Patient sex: M
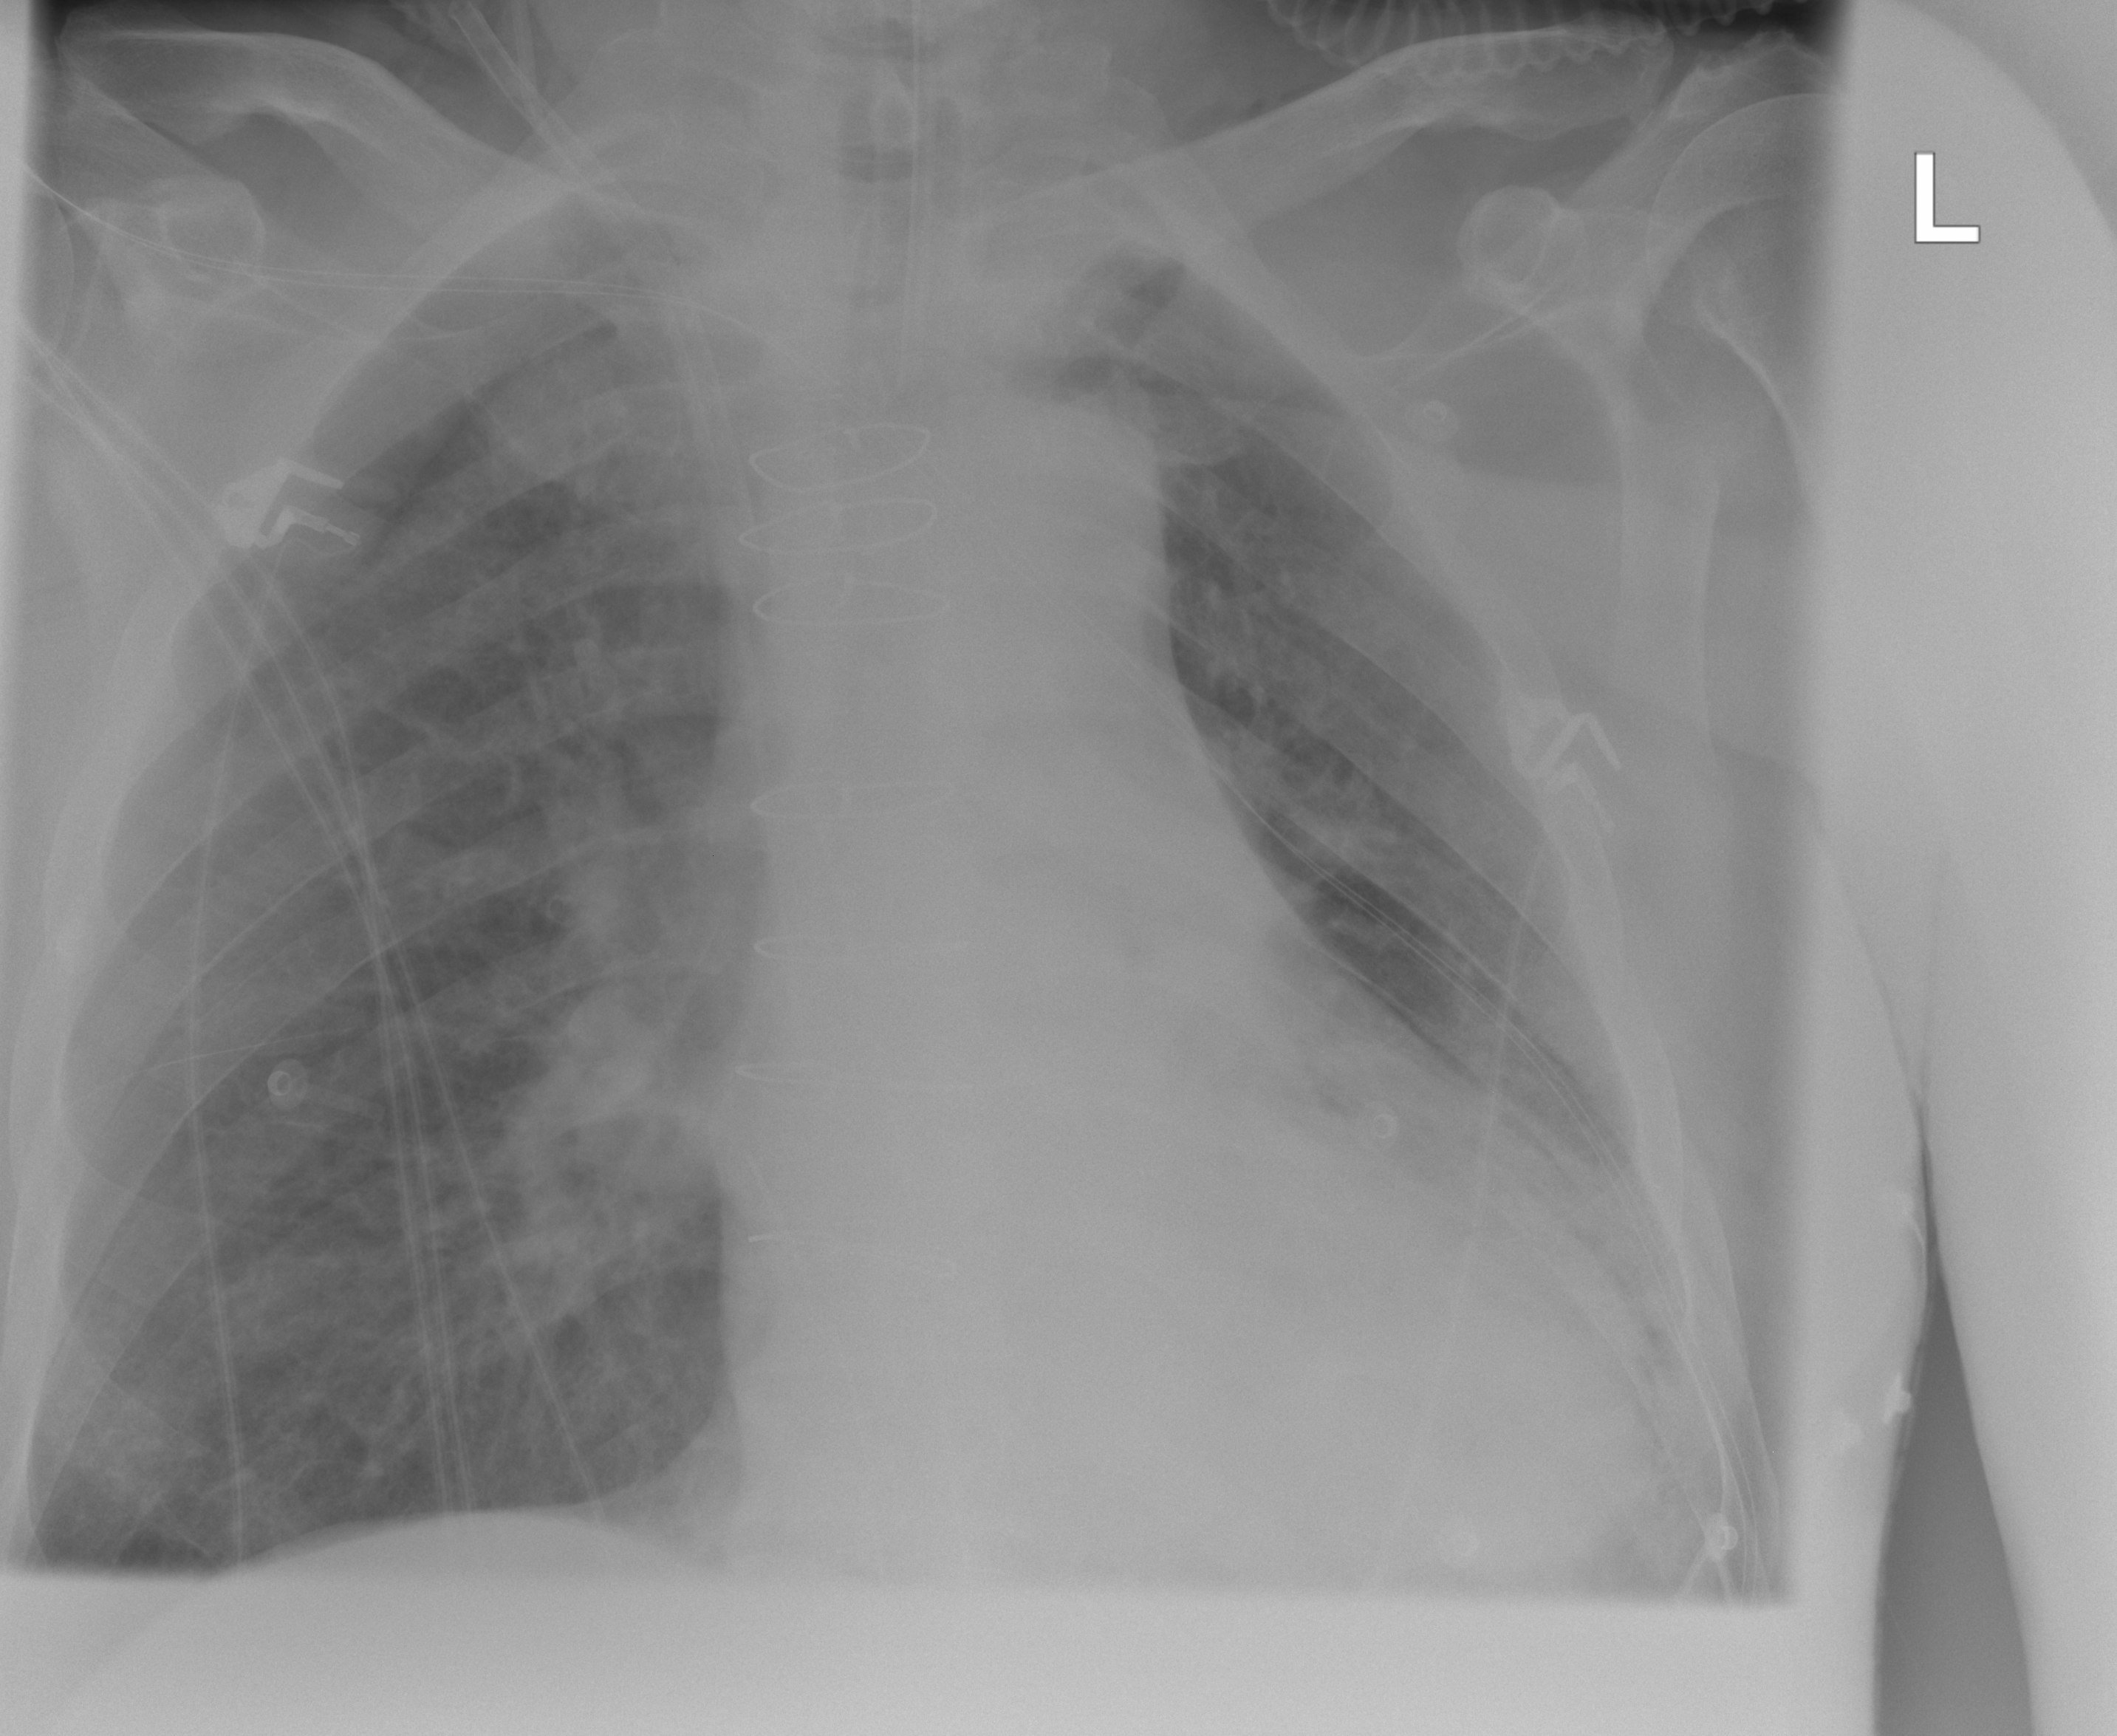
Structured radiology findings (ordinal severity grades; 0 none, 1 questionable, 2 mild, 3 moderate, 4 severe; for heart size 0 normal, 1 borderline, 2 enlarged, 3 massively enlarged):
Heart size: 2
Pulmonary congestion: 1
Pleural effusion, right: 0
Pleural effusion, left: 0
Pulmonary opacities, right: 0
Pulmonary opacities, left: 1
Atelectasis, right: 0
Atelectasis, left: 0